Current action and preconditions to check: trajectory_clear

Your task: For each precondition in the list above, predict whether it will hold at this action.

Consider the current scene as observed from the mobile robot's camera, and analyze the predicted future states of all dynamic agents (e.g., people, animals, vehicles, or any moving entities) within the NEXT SECOND.

IMPORTANT: Only answer "very likely" if you are absolutely certain—based on strong, clear evidence—that a dynamic agent will violate the precondition in the predicted future state. Do NOT answer "very likely" for unlikely, ambiguous, or low-probability risks.

Ask yourself for each precondition: Is there a high probability, with clear and convincing evidence, that the predicted future states of any dynamic agent will interfere with the predicted future state of the currently executing action within the NEXT SECOND, causing that precondition to fail?

Assess the risk level based on these predictions. Use "likely" or "very likely" if motions create a clear risk of interference.

Use "neutral" or "improbable" if agents are nearby but their predicted paths are clearly diverging or non-conflicting.

Failure Risk Categories: "very improbable", "improbable", "neutral", "likely", "very likely"

Answer Format: Output ONLY the probability_of_failure value from these categories: "very improbable", "improbable", "neutral", "likely", "very likely"

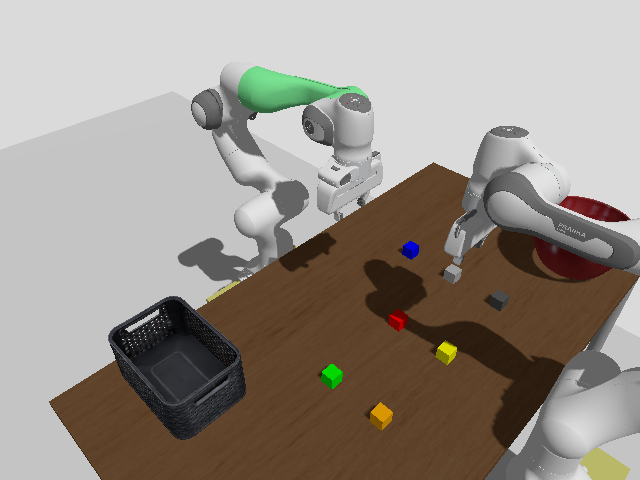

Answer: very improbable